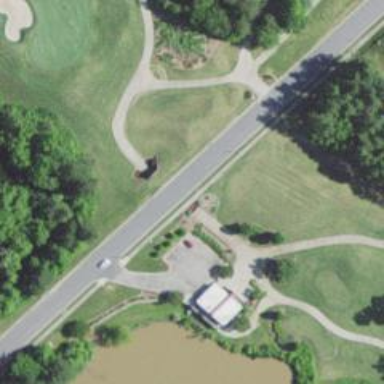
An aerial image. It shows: Service road designated as golf cart path.